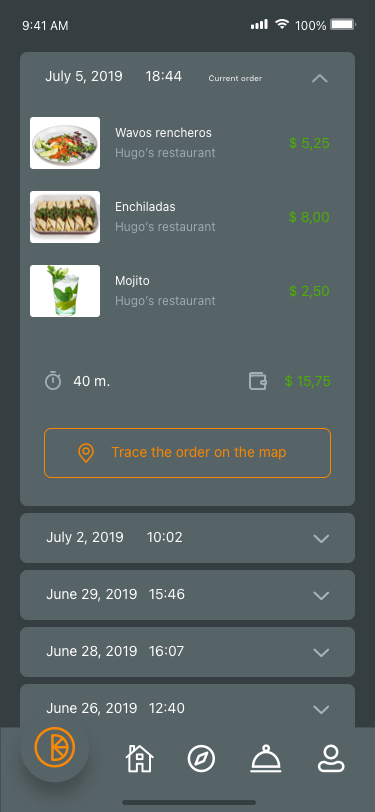
Text in this UI design:
100%
9:41 AM
Wavos rencheros
Hugo’s restaurant
$ 5,25
Enchiladas
Hugo’s restaurant
$ 8,00
Mojito
Hugo’s restaurant
$ 2,50
Сurrent order
July 5, 2019      18:44
40 m.
$ 15,75
Trace the order on the map
July 2, 2019      10:02
June 29, 2019   15:46
June 28, 2019   16:07
June 26, 2019   12:40